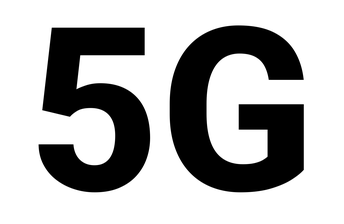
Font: Roboto_ExtraBold